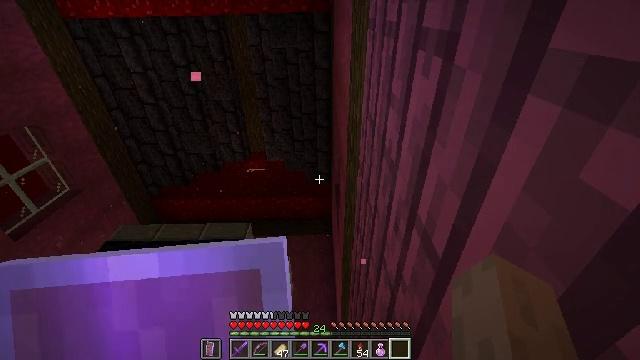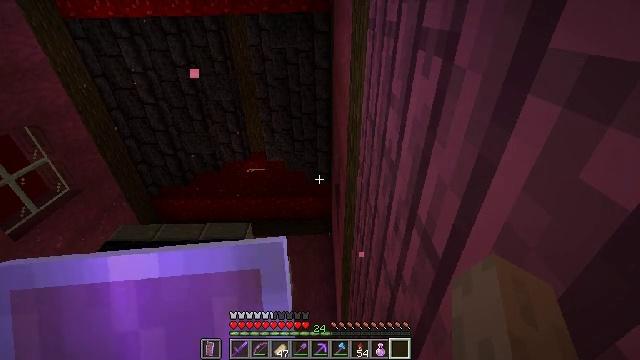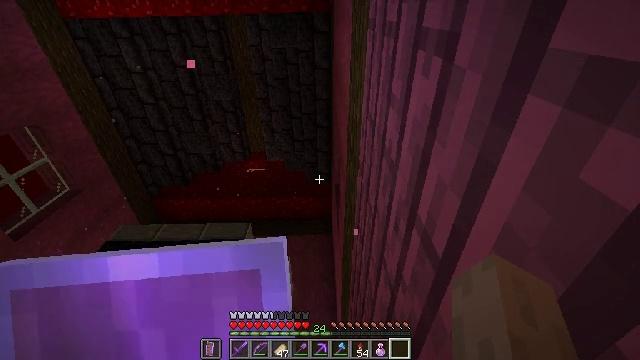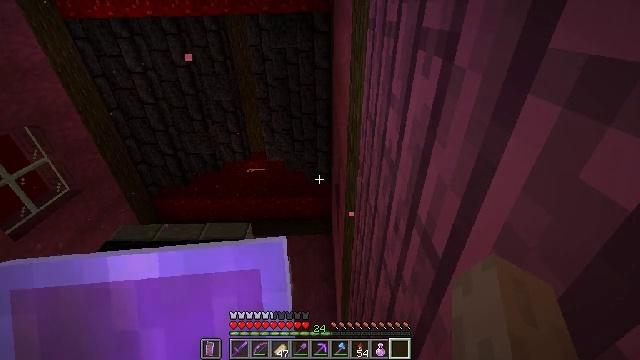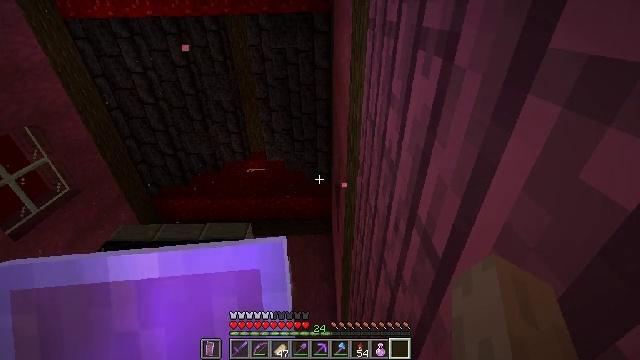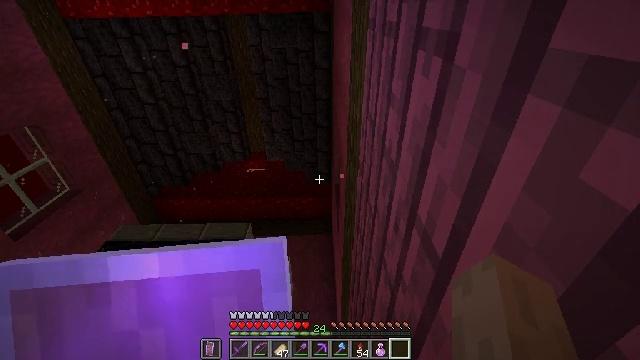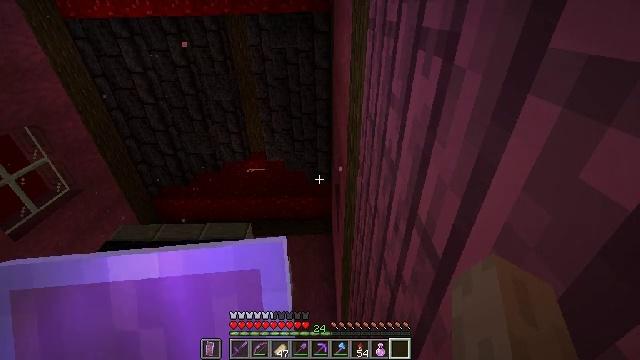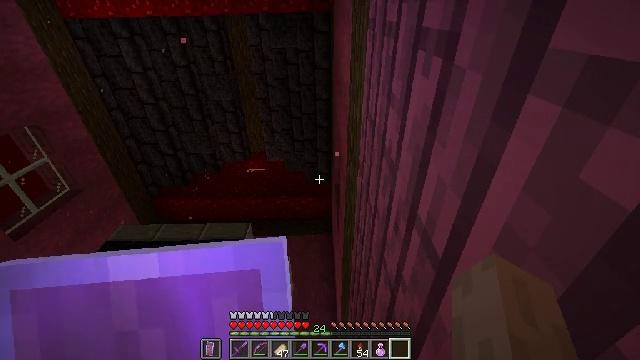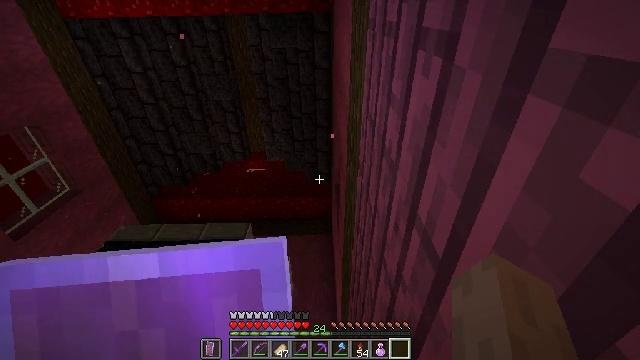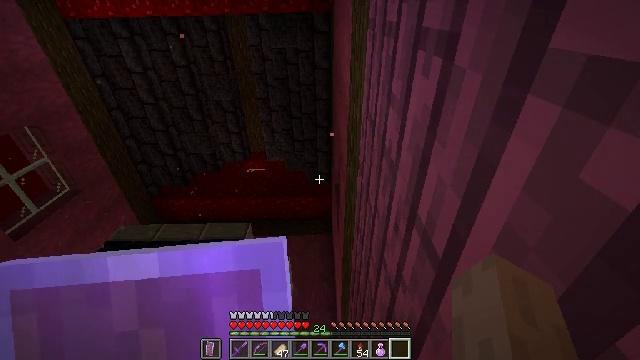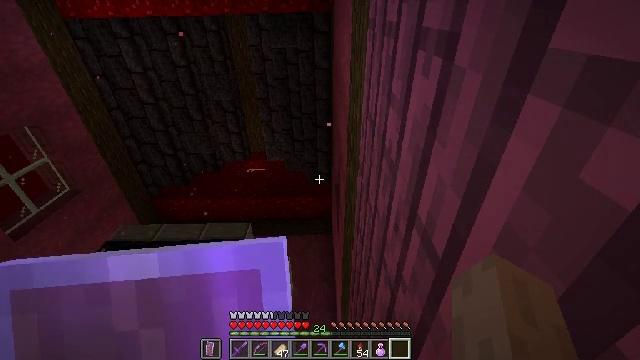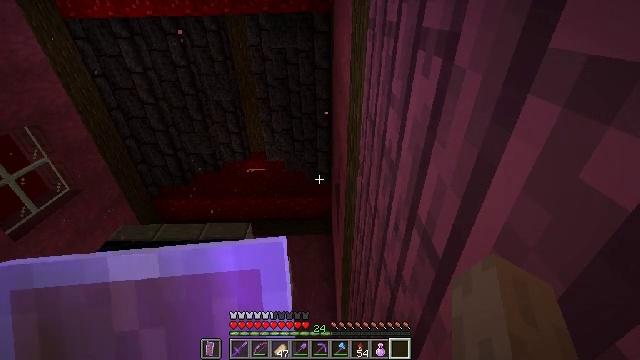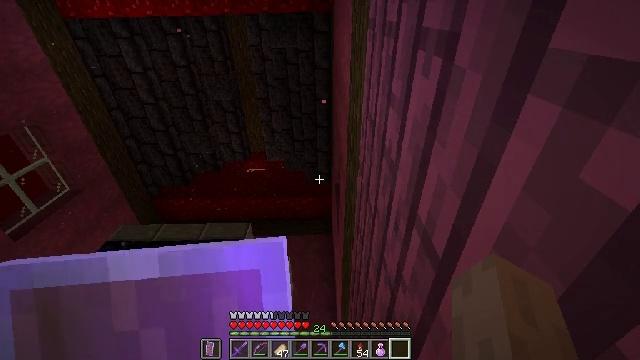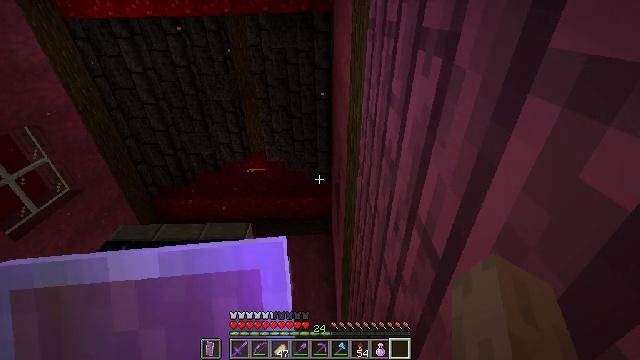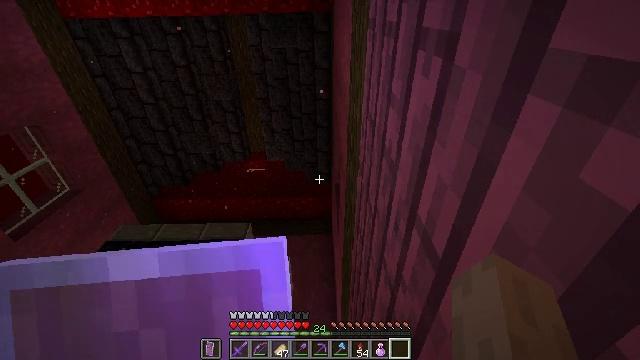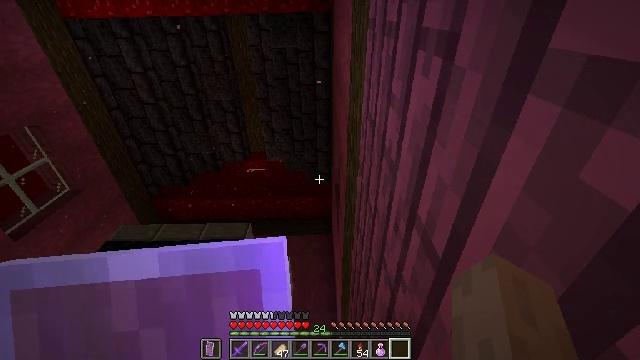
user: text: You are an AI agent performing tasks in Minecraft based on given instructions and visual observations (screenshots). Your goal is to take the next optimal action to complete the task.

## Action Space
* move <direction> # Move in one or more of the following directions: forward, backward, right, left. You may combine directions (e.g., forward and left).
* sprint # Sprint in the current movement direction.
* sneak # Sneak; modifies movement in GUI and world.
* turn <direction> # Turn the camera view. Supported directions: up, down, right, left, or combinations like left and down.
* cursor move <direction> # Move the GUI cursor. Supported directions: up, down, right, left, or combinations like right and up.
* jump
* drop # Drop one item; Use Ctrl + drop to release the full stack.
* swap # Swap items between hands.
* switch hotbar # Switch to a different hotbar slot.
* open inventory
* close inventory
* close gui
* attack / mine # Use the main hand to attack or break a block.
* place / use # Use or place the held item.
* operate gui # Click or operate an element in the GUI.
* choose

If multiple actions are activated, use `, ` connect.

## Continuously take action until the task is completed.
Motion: motion action
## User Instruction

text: Attack the nether brick slab to gather it.
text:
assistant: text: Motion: no_op
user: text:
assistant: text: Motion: no_op
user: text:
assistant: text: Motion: no_op
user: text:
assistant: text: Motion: no_op
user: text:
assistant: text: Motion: no_op
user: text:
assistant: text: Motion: no_op
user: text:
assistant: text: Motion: no_op
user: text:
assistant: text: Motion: no_op
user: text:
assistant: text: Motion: no_op
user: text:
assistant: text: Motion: no_op
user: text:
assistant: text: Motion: no_op
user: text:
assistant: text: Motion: no_op
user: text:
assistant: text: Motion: no_op
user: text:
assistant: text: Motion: no_op
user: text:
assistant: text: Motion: no_op
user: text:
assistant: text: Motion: no_op
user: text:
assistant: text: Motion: no_op
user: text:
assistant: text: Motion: no_op
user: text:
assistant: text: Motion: no_op
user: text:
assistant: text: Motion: no_op
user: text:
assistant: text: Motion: no_op
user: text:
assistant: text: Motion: no_op
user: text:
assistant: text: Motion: no_op
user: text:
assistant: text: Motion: no_op
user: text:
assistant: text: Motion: no_op
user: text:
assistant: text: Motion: no_op
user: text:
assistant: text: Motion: no_op
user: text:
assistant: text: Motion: no_op
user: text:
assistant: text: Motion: no_op
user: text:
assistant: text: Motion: no_op